Question: Wondering if there is any way to assign variants to custom radio inputs? I'd like to set up tiered shipping with different rates for 2 Day, 3 Day and Standard shipping. I can do this with variants but the drop down won't work for me.I'd like to have date information and a datepicker in order to choose preferred shipping dates and have it all appear on a modal with the rest of the delivery options. Line item properties won't work because as far as I know they cannot affect price. So I wondered, if I created different variants for the different shipping rates, could I direct them to my own radio buttons? I've attached a screenshot of what I've got so far. The 3 radio buttons on the right are what I'd like to use rather than the built in Shopify drop down.
Thanks in advance for your help.

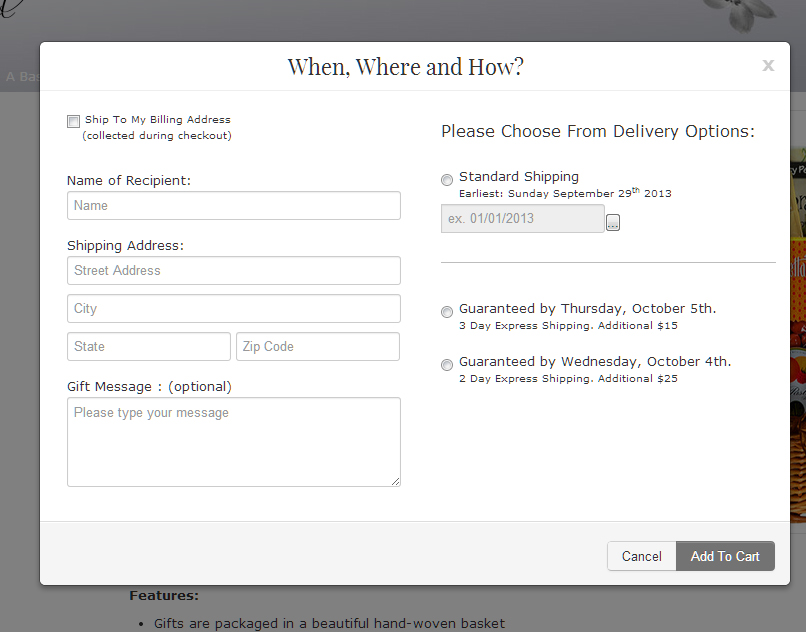
Answer: I would suggest checking out this discussion on the Shopify wiki: <URL>
<URL> posted this answer:
> That's a difficult one, because you need to use option_selection.js to
'descramble' variants into options, and option_selection.js generates
drop-downs, one for each option. Personally, I would keep that.You can add radio buttons for your colors -- while keeping your Color
drop-down on the page and hide it with CSS -- then update the selected
option in the drop-down when a radio button is checked. In the following example, anchor elements are used instead of radio
buttons, but the method is the same:
<URL>
The lastest version of that color swatch tutorial is <URL>.
If that doesn't work for you, I think you're looking at a much more complicated thing to implement... See these other discussions about using radio buttons for variants I found on the Shopify wiki:
- <URL>
In comments below:
> ...still unsure if I can assign the buttons to custom variant titles using javascript elements.
I had a play around with this idea, and I'm not sure if this is exactly what you are after, but it might give you some ideas on where to start.
My variants are:
- - -
I added a span below the variants in where I display the estimated delivery date, and some jQuery that updates the estimated delivery date text in the span depending on the shipping date selected in the datepicker.

I used the code from Caroline Schnapp in <URL> in a hidden input field just before the end of the form:
'''
<input type="hidden" id="delivery-date" name="properties[DeliveryDate]" />
'''
And added 2 lines to the end of this jQuery function to update the hidden line item property when a radio button is clicked:
'''
jQuery("input[type='radio']").click(function() {
var variant_price = jQuery(this).attr("data-price");
jQuery(".price-field span").html(variant_price);
var variant_compare_at_price = jQuery(this).attr("data-compare-at-price") || '';
jQuery(".price-field del").html(variant_compare_at_price);
var delivery_date = jQuery("ul li input[type='radio']:checked").siblings("span").html();
jQuery("#delivery-date").val(delivery_date);
});
'''
Then when the user clicks the Purchase button to add the item to their cart, it shows the variant and line item property something like this:

Not sure if that's exactly what you're after, but hopefully some of it is helpful!
Here's the gist: <URL>